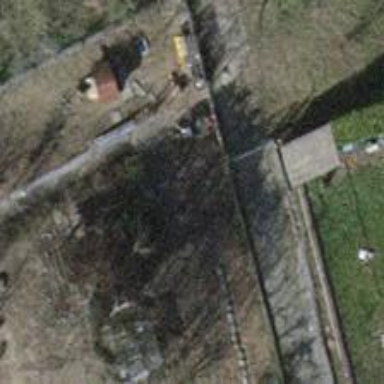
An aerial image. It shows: Gate.